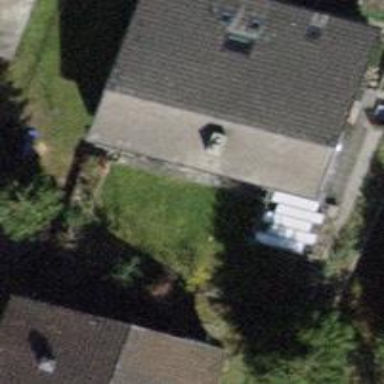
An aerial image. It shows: Building with tile roof.